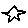
Label: star